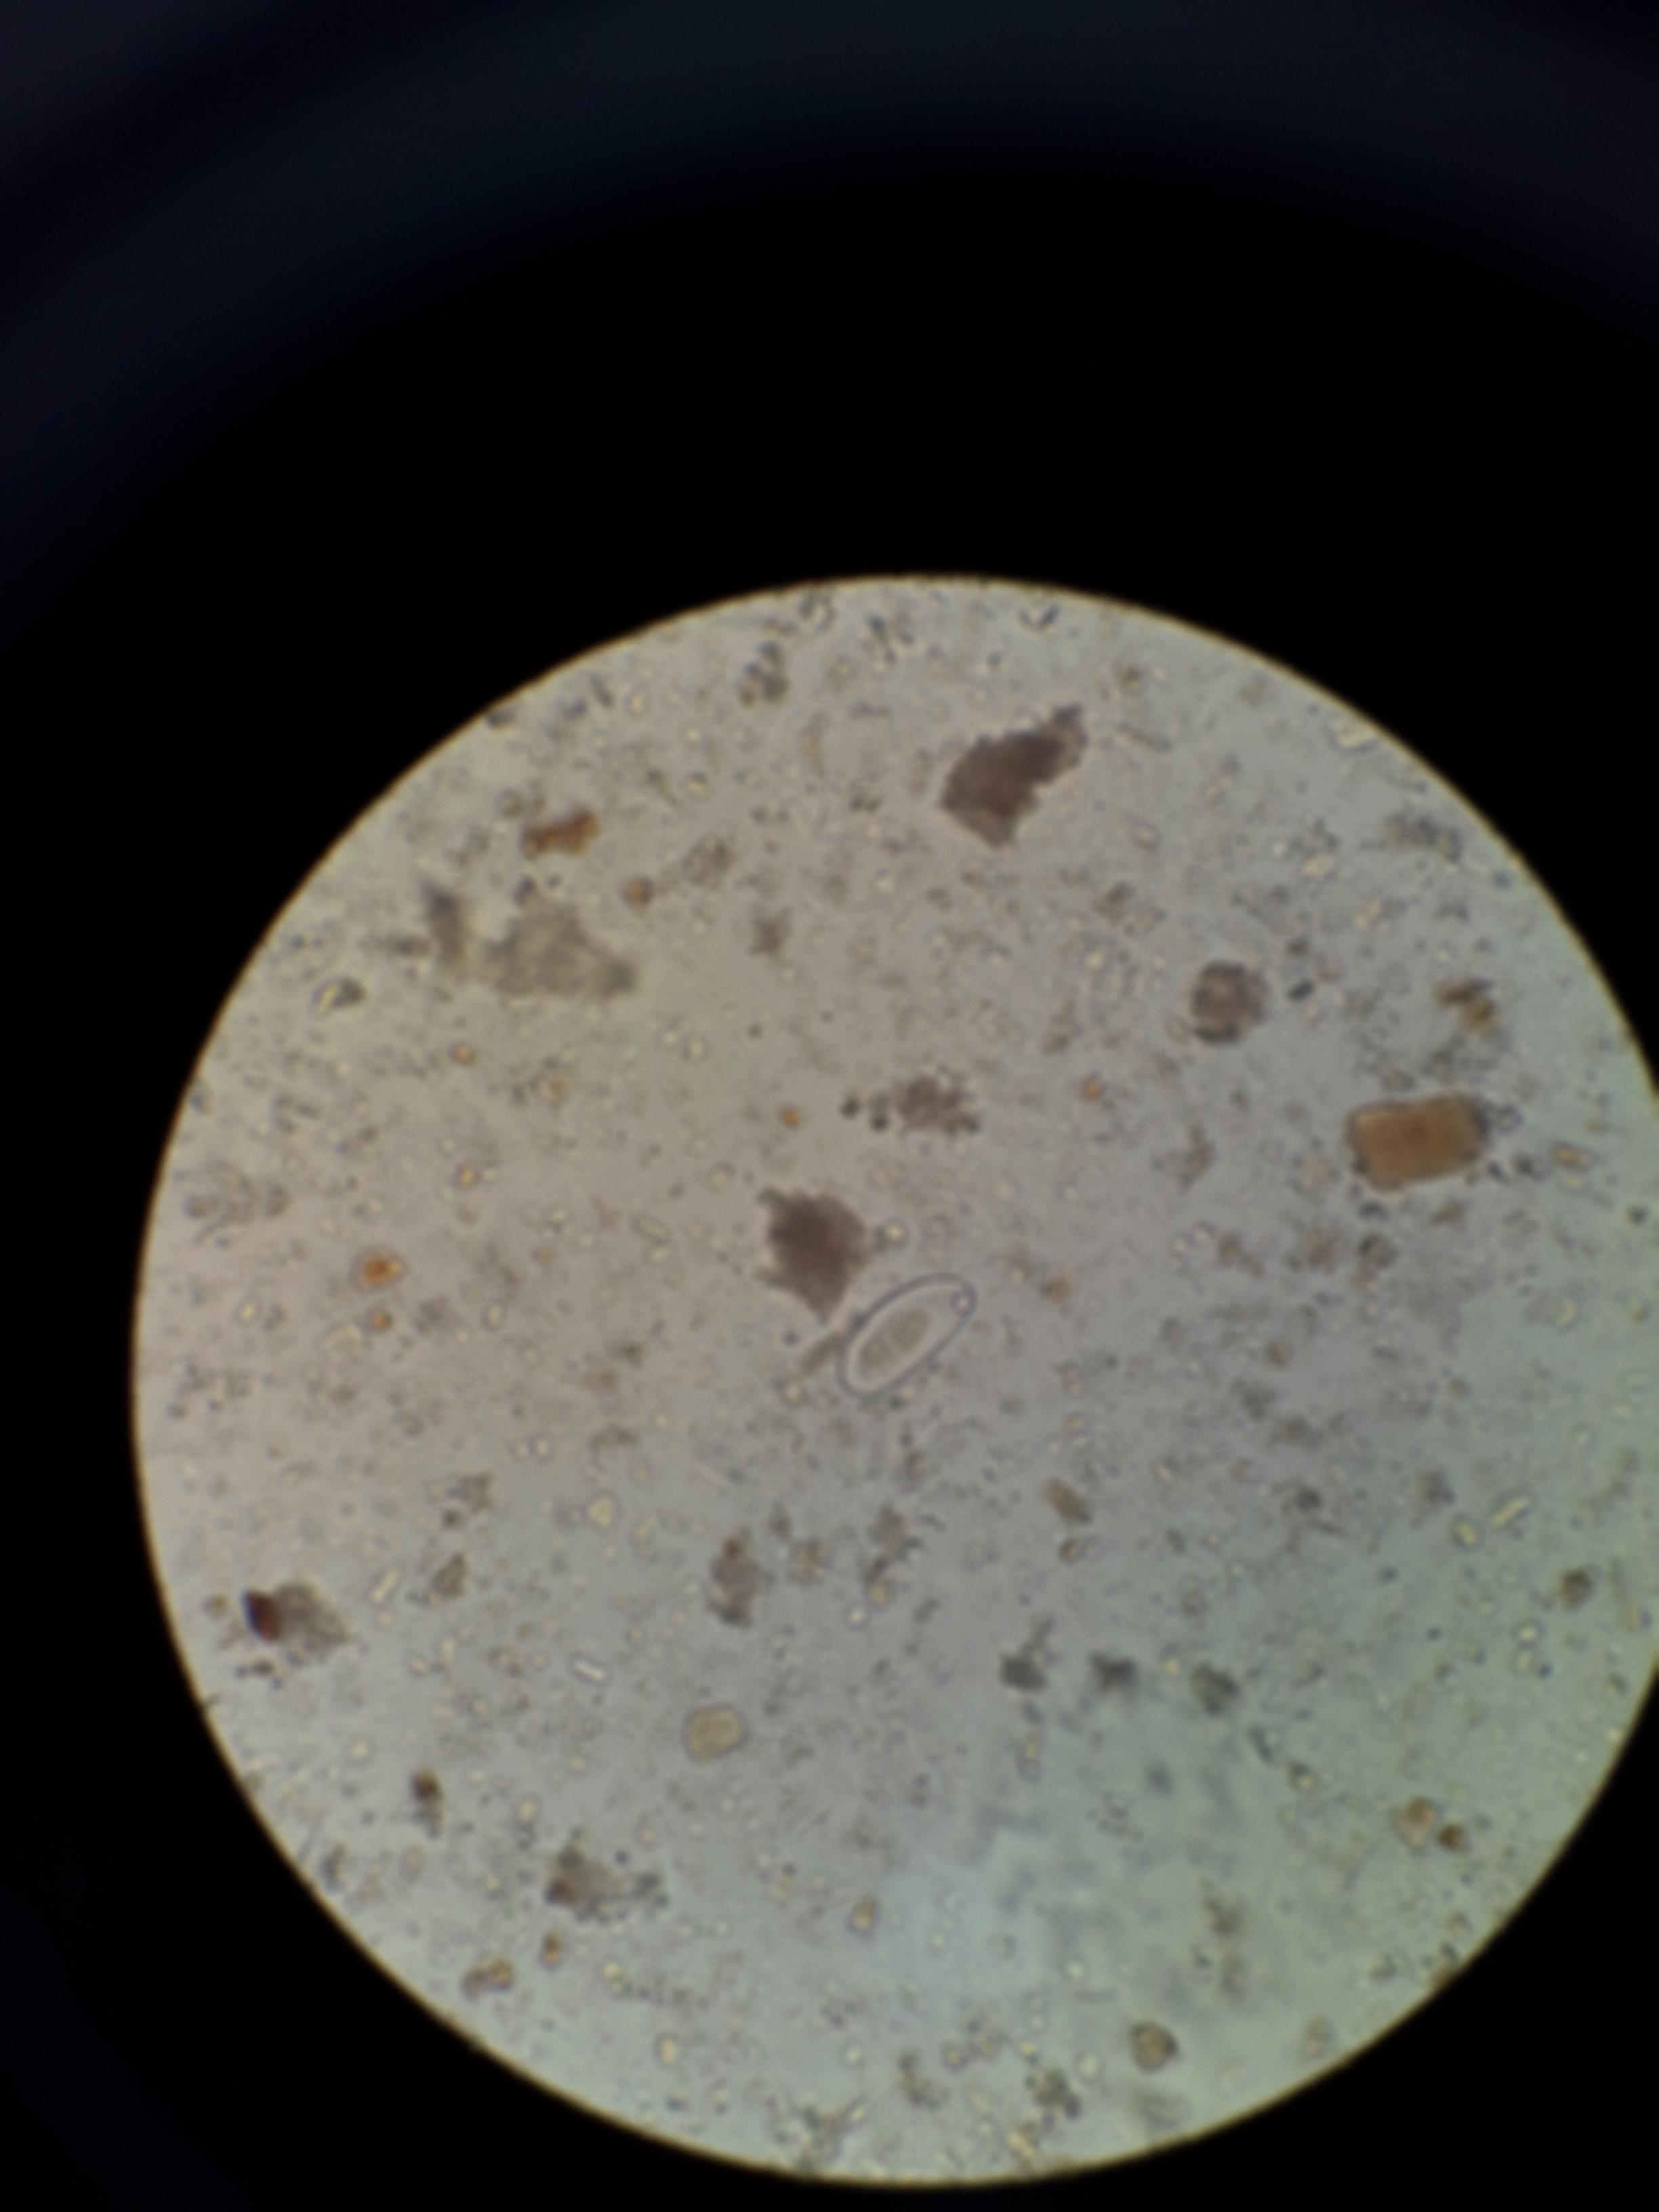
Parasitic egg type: Enterobius vermicularis